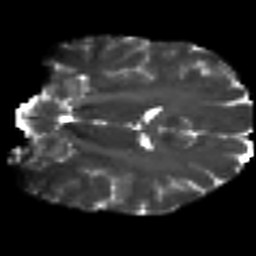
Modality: T2w
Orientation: coronal
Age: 29
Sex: female
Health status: ill
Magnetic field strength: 3 T
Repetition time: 9 s
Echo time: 0.093 s